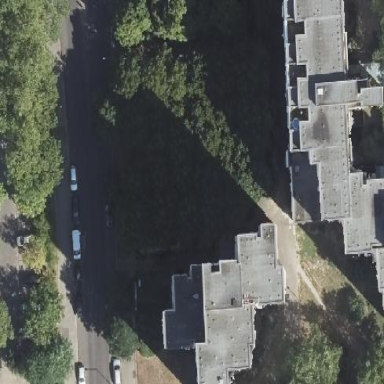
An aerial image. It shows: Apartment building with flat roof.